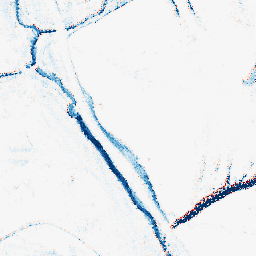
Category: morphological
Decomposition family: morphological_rect
Decomposition parameters: operation: closing
width: 10
height: 10
Upsampling method: regularized
Upsampling parameters: scale: 2
lambda_reg: 0.1
Upsampling scale: 2